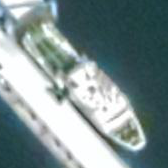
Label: civil